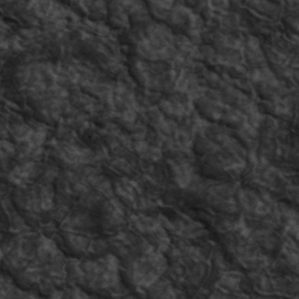
Label: non_frost